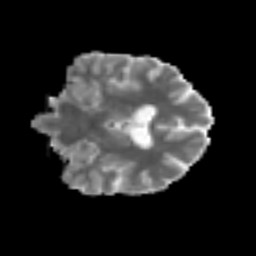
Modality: MD
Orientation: coronal
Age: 58
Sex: male
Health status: ill
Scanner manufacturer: siemens
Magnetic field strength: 3 T
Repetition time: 8.7 s
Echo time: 0.11 s